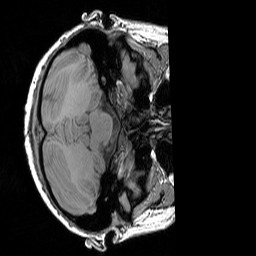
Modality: T1w
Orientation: axial
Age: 26
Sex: female
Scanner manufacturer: siemens
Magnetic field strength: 3 T
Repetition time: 1.83 s
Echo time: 0.00303 s